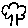
Label: tree